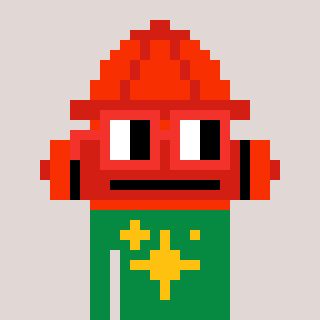
a pixel art character with square red glasses, a fire hydrant-shaped head and a green-colored body on a warm background